Question: I integrated Jira Mobile Connect into my iPhone application. When I click on send button in 'feedbackViewController', it shows an alert that your feedback is received. But in real, it does not create an issue in Jira. Even when I click on any of the feedback I created, it shows me this alert.

It has been more than a week that I first created a feedback and is still shown in transit. I don't find much discussion about this issue on Internet and not a single answer to this issue. Is there anybody who had the same problem?
I enabled 'JMC_DEBUG' and then ran my application. Along with other lines I saw this.
> [JMCTransportOperation connection:didFailWithError:] Request failed:
request body stream exhausted.
'''
URL: https://objectlounge.atlassian.net/rest/jconnect/1.0/issue/create?project=RIDESHARE&apikey=8418bedf-ef8b-431e-8f3b-7ba2f1d91fa4, response code: 0
'''
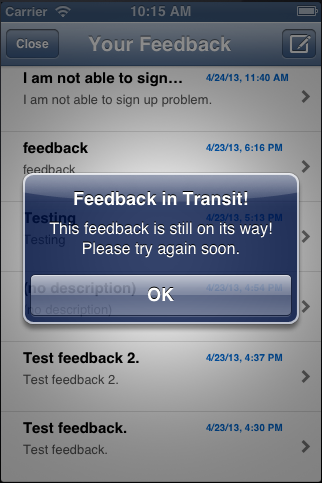
Answer: I found the problem. Enabling 'JMC_DEBUG' helped me to get to the root of the problem. The error I got in console is shown in my question. The problem was 'Jira mobile connect user' did not have permission for creating an issue. Giving him a permission to create an issue in the project solved the problem.
: To enable 'JMC_DEBUG' in xcode, go to 'Targets' in your project. Click 'Build Settings'. search for 'Preprocessor Macros' and add this value 'JMC_DEBUG=1' in Debug section.